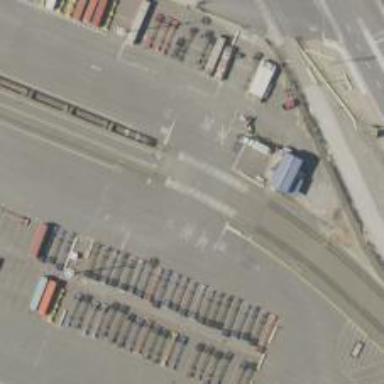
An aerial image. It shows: Railway level crossing.